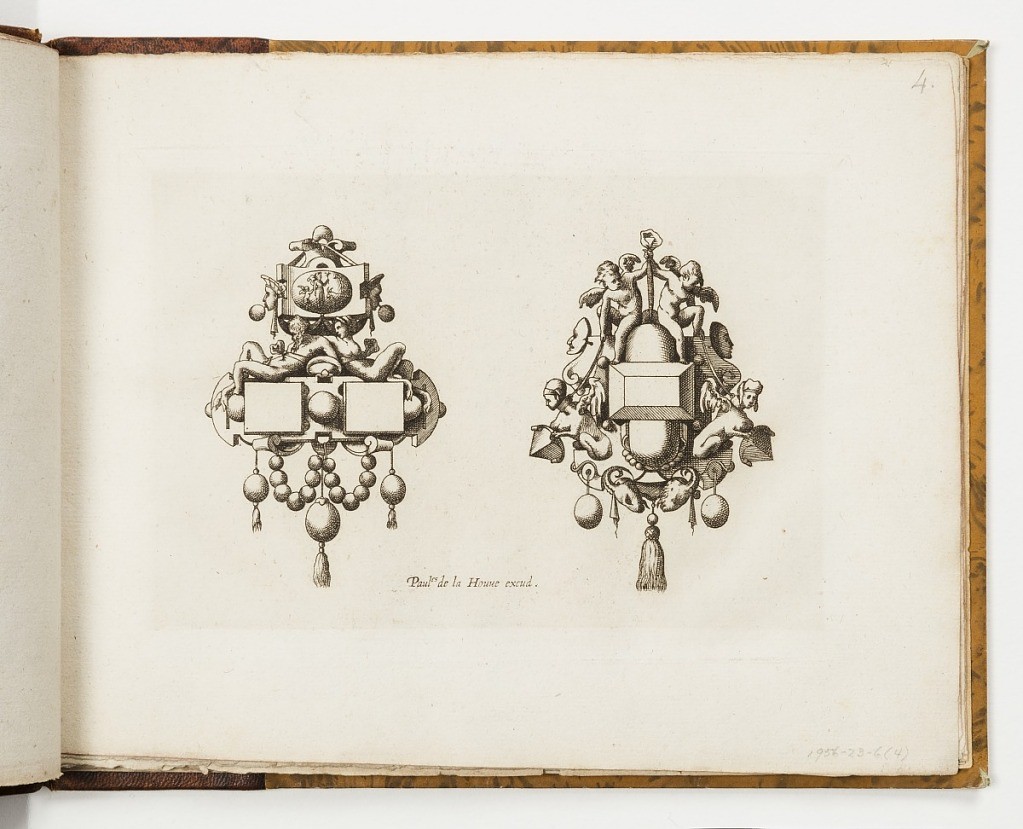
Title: Plate 4, from Livre de bijouterie (Book of Designs for Goldsmiths and Jewelers)
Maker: Léonard Thiry, Flemish, 1550
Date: ca. 1570
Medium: Engraving on paper
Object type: Print
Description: Design for two pendants. At left, a merman and mermaid recline on two squares. Above, strapwork with masks and a central oval tablet with mythological scene. Below, a garland of beads and three drop pearls. At right, a pair of putti and pair of sphinxes flank a central gem. Below, horned masks, two drop pearls and a central tassel.